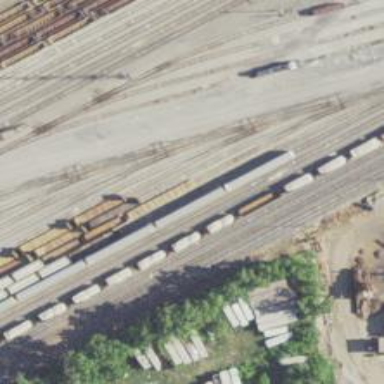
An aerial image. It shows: Railway yard.